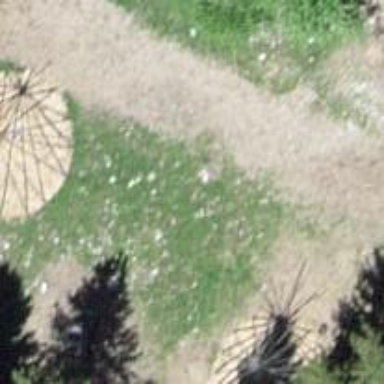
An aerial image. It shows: Tipi at camp site for tourism.